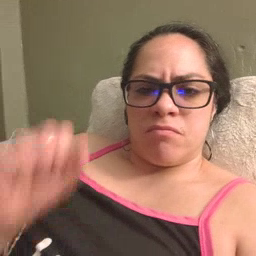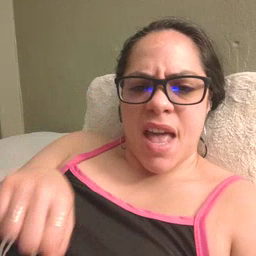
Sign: can